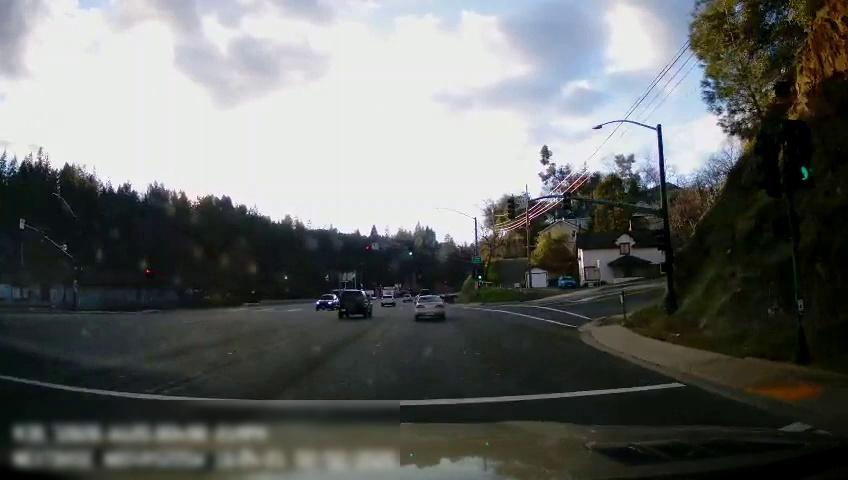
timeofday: Day
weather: Sunny
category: Drivable Space
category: Vehicles | Car
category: Vehicles | SUV
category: Vehicles | SUV
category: Vehicles | Car
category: Vehicles | SUV
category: Vehicles | SUV
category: Vehicles | Car
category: Traffic | Lights
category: Traffic | Lights
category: Traffic | Lights
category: Traffic | Lights
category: Traffic | Signs
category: Traffic | Lights
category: Traffic | Lights
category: Traffic | Signs
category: Traffic | Lights